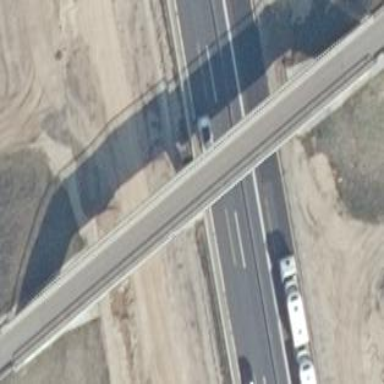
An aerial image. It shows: Bridge with beam structure.